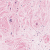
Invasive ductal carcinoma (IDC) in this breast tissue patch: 0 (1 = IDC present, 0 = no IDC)